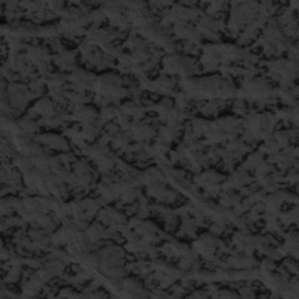
Label: frost